Question: My app is composed of 'UITableView' with dynamic height rows, all with AutoLayout (programmatically).
My 'UITableView' doesn't have any separator, I draw them myself on each row (just one UIView of 1px...). So the 'UITableView' is set without any separator.
This works fine. But some random time, especially when there are a lot of different row height in the view, some separation appears between some row. Which make the background (orange) visible and look like a bug (See the image below).
I kinda think it's a bug intern to iOS while managing height of each rows, it could be a value close to 0 that the system try to display and so show 1px height line.
I'm open to every suggestion which could be a solution.
I added a bigger picture which shows well the problem.
I can't add the 'cellForRowAtIndexPath' code because it is very complex.
What I can say is that :
- - - -
The problem doesn't show up on simulator even with exactly the same data.
Here's how I set white background to my cell
'''
self.backgroundColor = [UIColor clearColor];
self.backgroundView = [[UIImageView alloc] initWithImage:[UIImage imageWithColor:[UIColor whiteColor]]];
'''

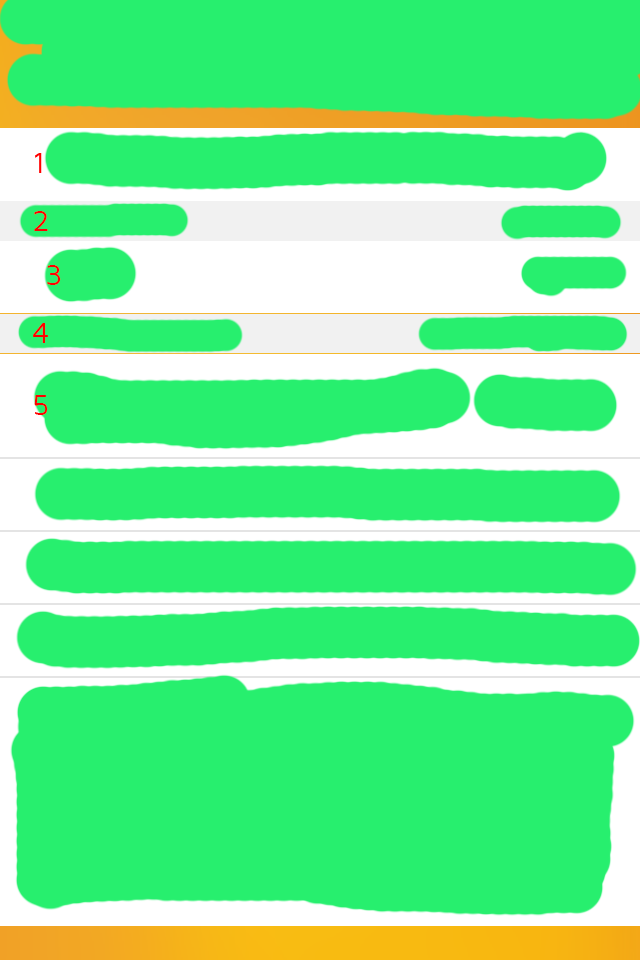
Answer: Perhaps the problem is caused by your code providing dynamic cell heights with decimal fraction less than one retina pixel (0.5). Try rounding the value that you return in '- tableView:heightForRowAtIndexPath:' (if you don't round it already) and see if that helps.